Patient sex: M
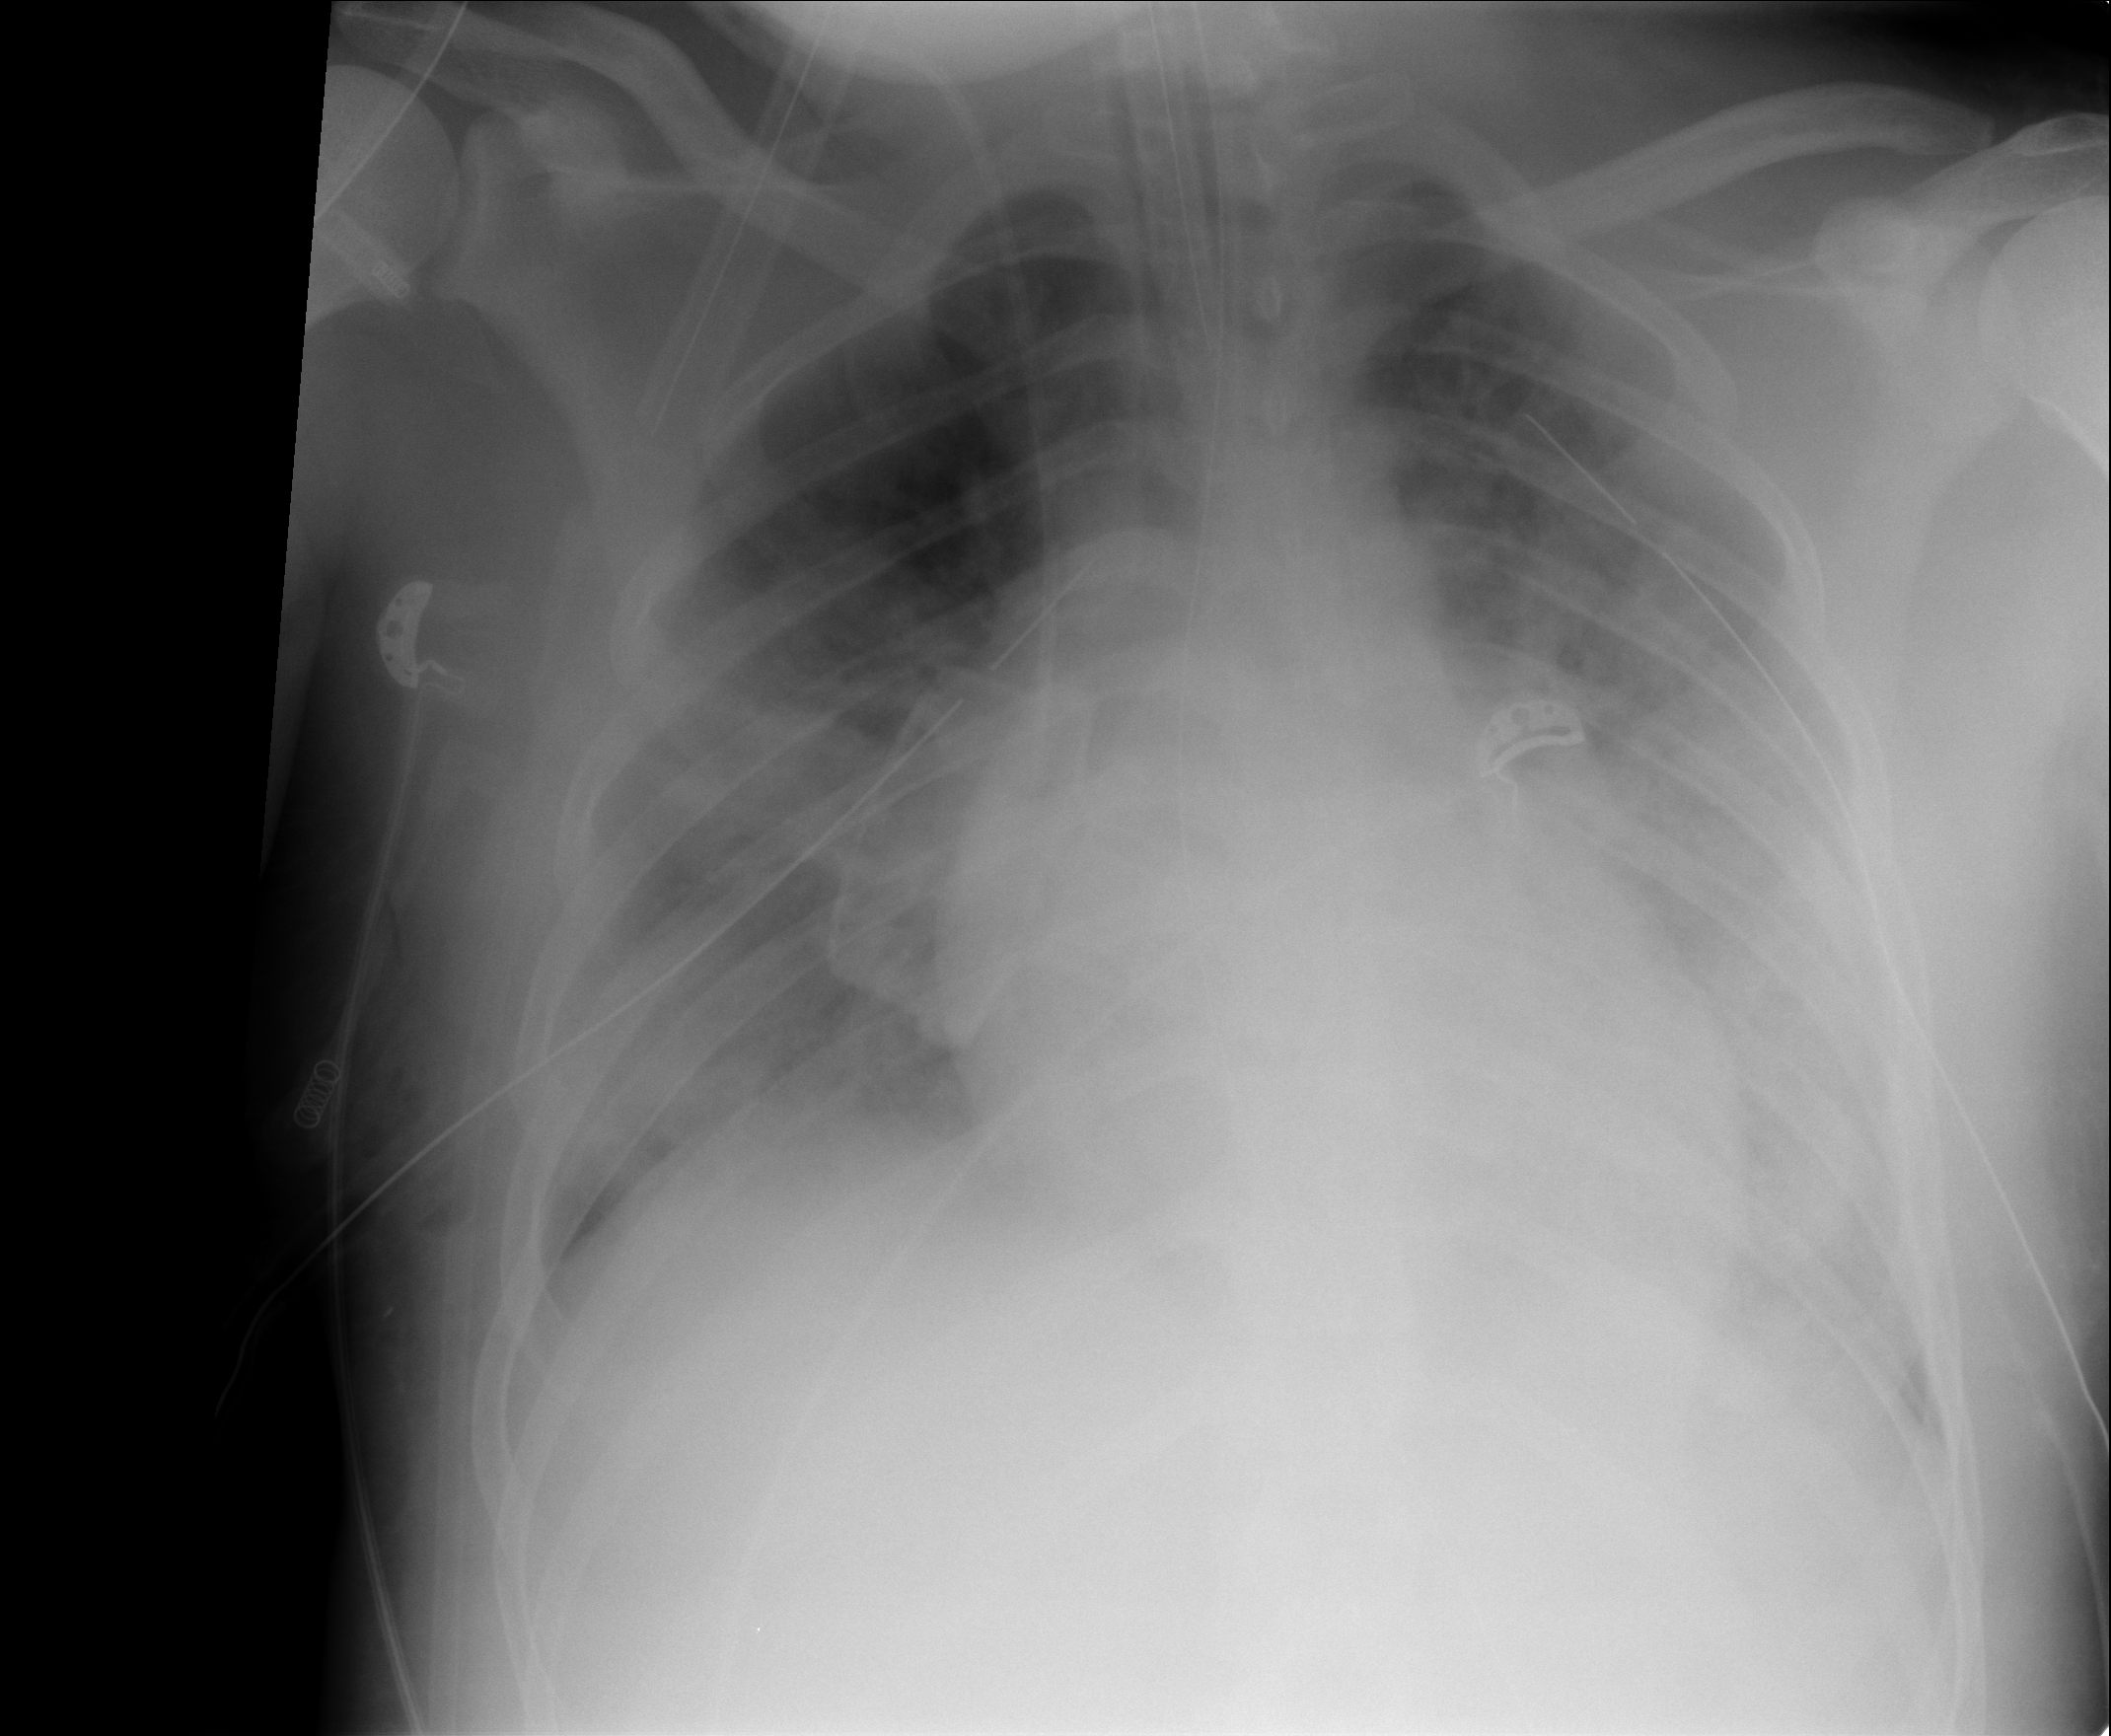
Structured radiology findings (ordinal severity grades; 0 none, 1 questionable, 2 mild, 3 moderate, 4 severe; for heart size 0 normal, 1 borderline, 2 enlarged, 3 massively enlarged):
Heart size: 0
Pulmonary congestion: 0
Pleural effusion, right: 0
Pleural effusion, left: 0
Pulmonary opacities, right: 3
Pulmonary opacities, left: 3
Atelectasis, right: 3
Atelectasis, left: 3